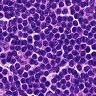
Metastatic tissue present: no